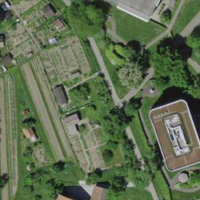
EUNIS habitat code: 53
Species observed at this site:
Cardamine pratensis
Corylus avellana
Passer domesticus
Carduelis carduelis
Cornus sanguinea
Passer montanus